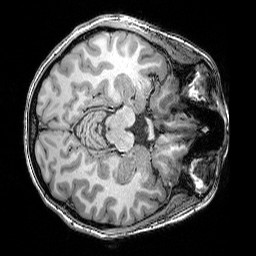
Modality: T1w
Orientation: axial
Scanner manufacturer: siemens
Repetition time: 2.25 s
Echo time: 0.00418 s